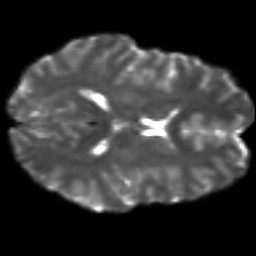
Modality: T2w
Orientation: axial
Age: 22
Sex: female
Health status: healthy
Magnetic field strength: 3 T
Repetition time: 8.4 s
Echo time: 0.0926 s